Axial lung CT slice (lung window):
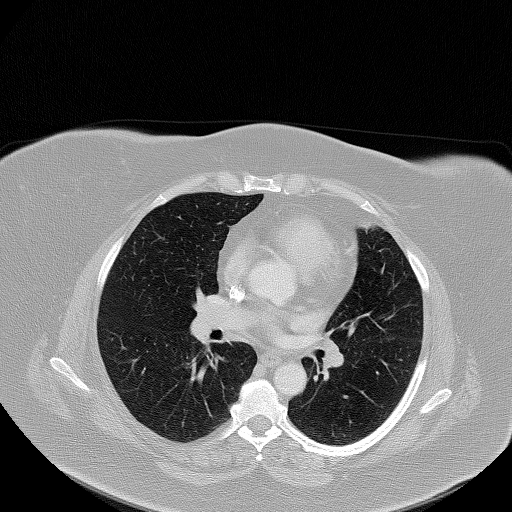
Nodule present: no